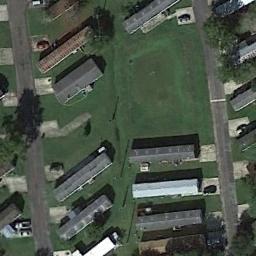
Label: mobile_home_park